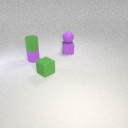
small green rubber cylinder above small purple rubber cylinder